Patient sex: M
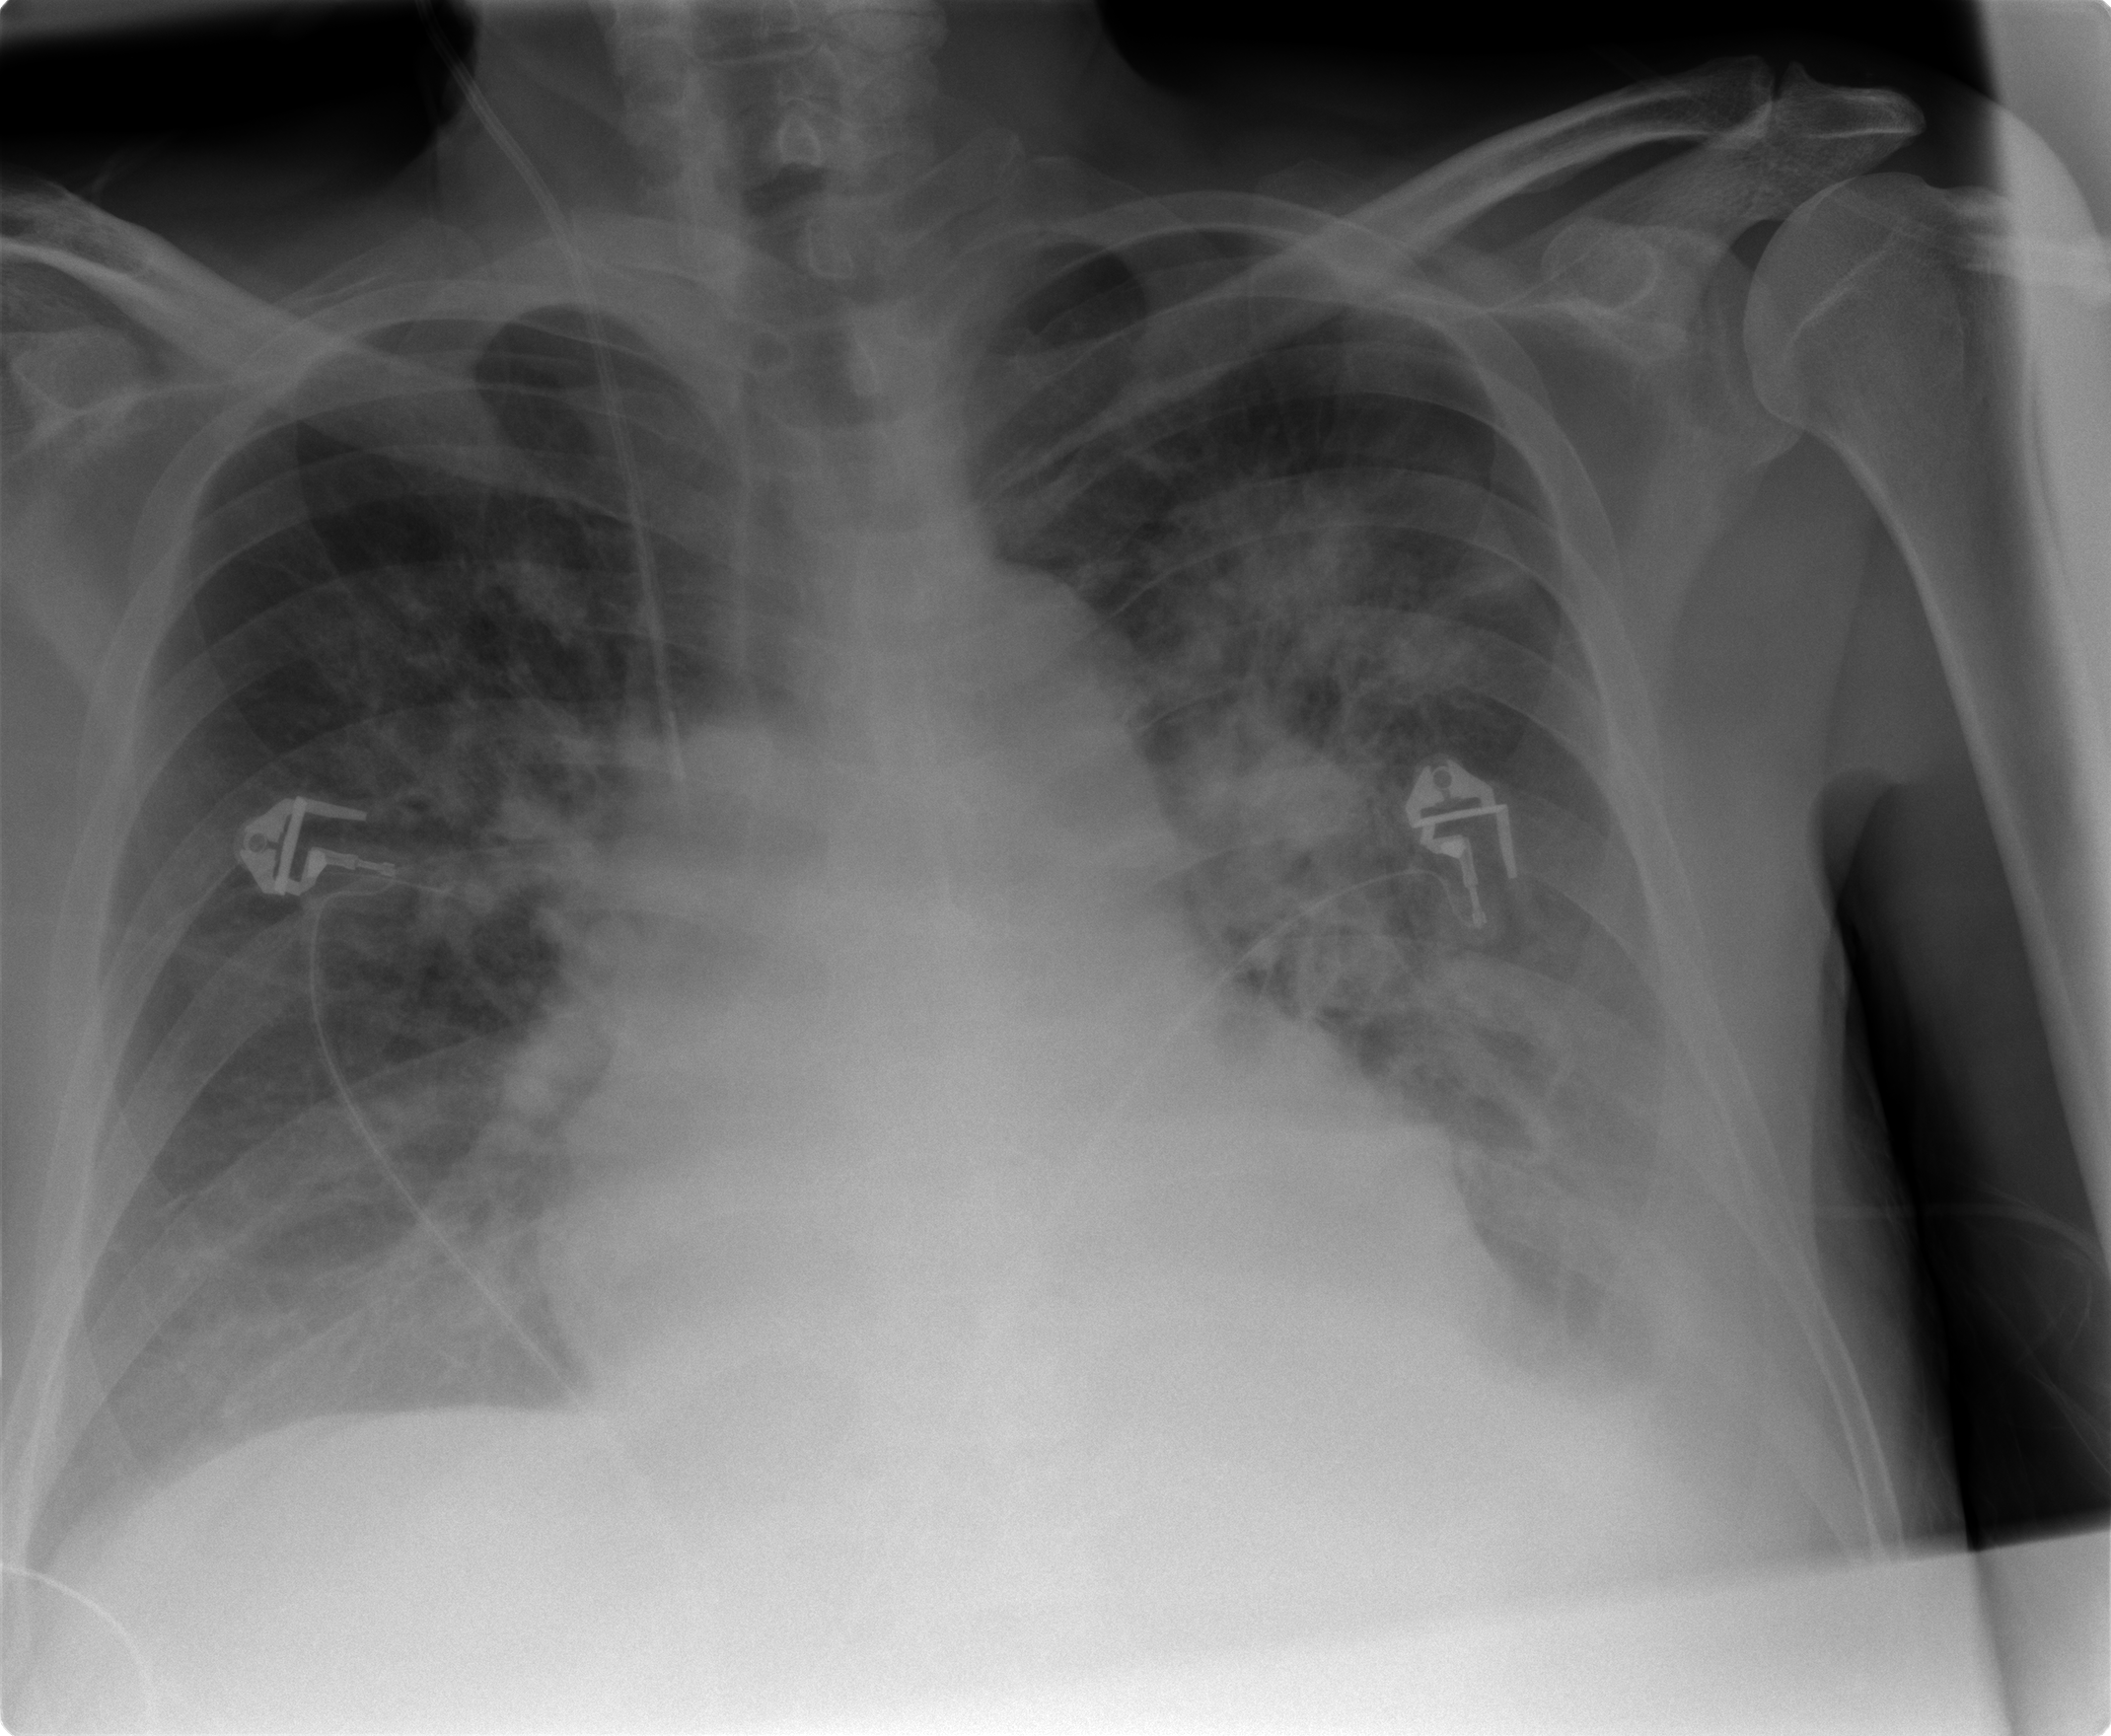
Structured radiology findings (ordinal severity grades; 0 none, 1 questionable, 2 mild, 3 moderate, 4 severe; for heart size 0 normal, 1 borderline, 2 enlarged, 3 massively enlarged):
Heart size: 0
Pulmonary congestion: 0
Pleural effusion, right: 0
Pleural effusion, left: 0
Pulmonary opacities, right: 0
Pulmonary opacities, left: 3
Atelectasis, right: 0
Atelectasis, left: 0